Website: crate-barrel
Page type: receipt
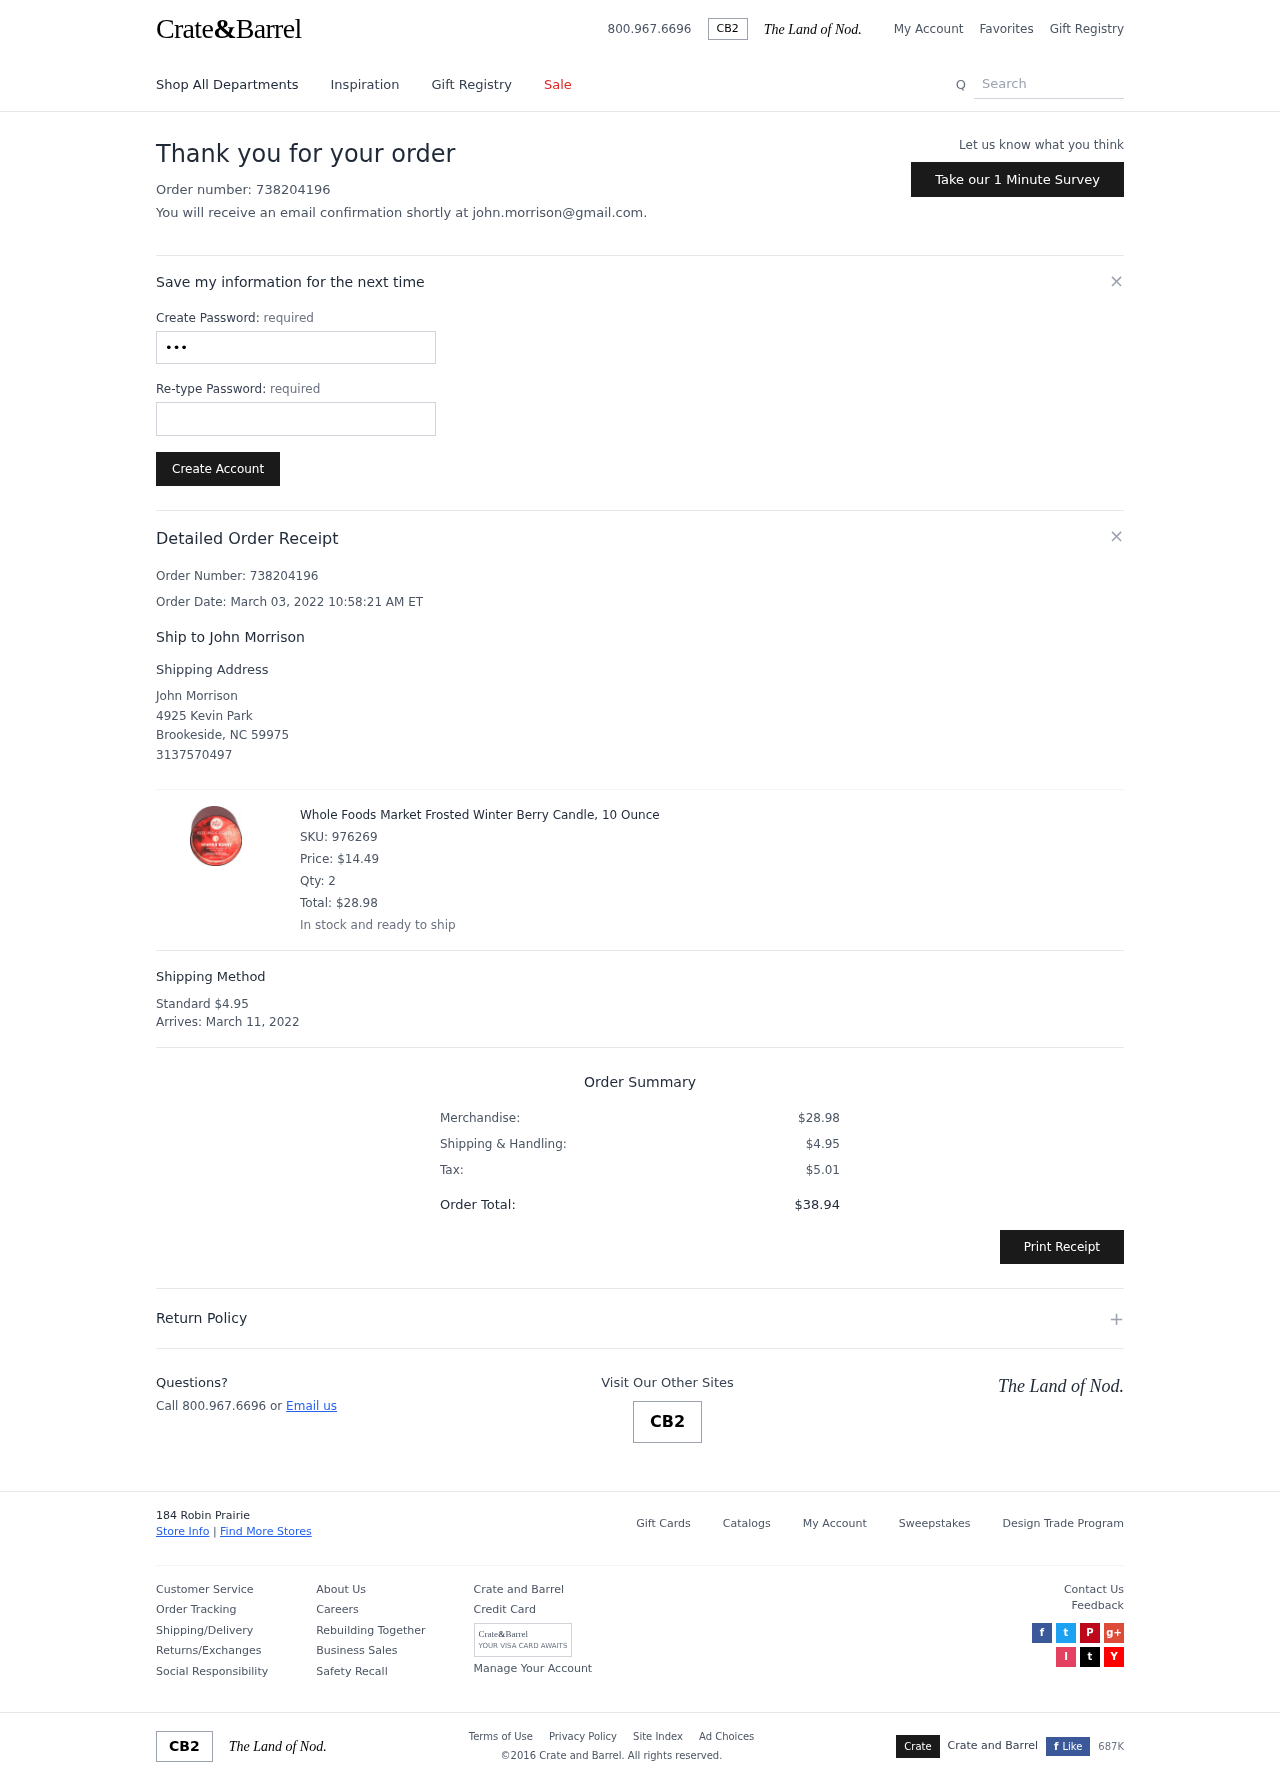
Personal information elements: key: PII_CITY
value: Brookeside
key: PII_EMAIL
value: john.morrison@gmail.com
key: PII_FULLNAME
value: John Morrison
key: PII_FULLNAME
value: Ship to John Morrison
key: PII_PHONE
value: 3137570497
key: PII_POSTCODE
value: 59975
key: PII_STATE_ABBR
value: NC
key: PII_STREET
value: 4925 Kevin Park
Product elements: key: PRODUCT1_NAME
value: Whole Foods Market Frosted Winter Berry Candle, 10 Ounce
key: PRODUCT1_PRICE
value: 14.49
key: PRODUCT1_QUANTITY
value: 2
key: PRODUCT1_SKU
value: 976269
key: PRODUCT1_TOTAL
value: $28.98
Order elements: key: ORDER_ID
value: Order Number: 738204196
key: ORDER_ID
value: Order number: 738204196
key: ORDER_DATE
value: Order Date: March 03, 2022 10:58:21 AM ET
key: ORDER_SHIPPING_COST
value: $4.95
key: ORDER_DELIVERY_DATE
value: March 11, 2022
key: ORDER_SUBTOTAL
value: $28.98
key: ORDER_TAX
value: $5.01
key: ORDER_TOTAL
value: $38.94
Search elements: key: HEADER_SEARCH
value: Search